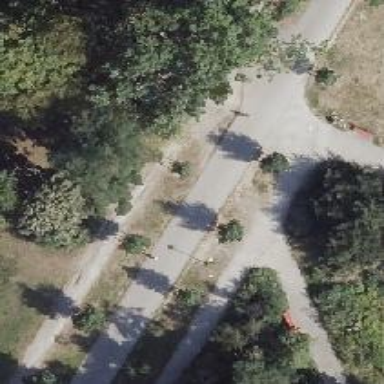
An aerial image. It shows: Avenue lined with trees.